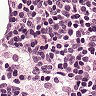
Metastatic tissue present: no